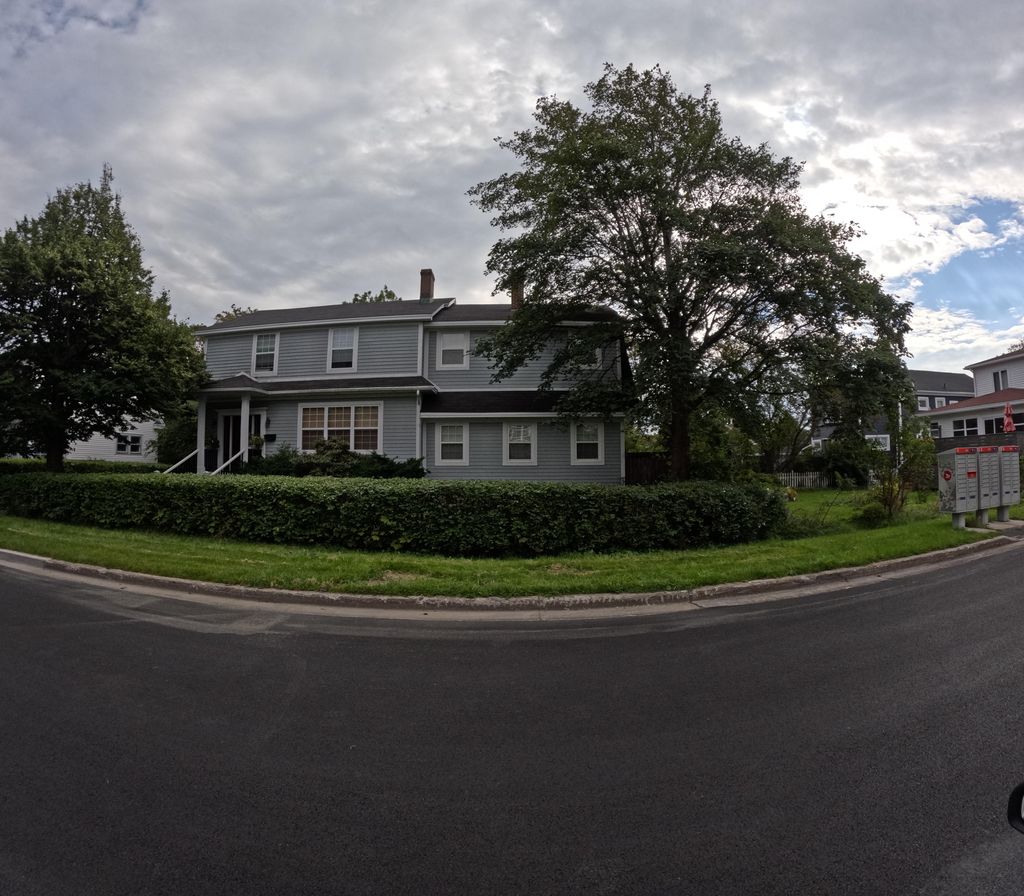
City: st_johns